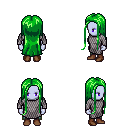
a pixel art fantasy rpg character, female body template, dark elf, purple skin, chain mail, teal pants, green extra-long hairstyle, brown shoes, four views (front, back, left, right), 2x2 character sprite sheet, small pixel art, hard edges, no anti-aliasing